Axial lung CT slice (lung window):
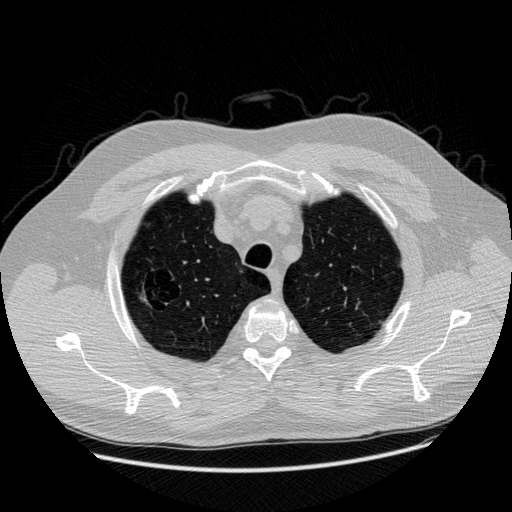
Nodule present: yes
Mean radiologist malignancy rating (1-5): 3